Question: I've got problem streaming a mp4 file throught php.
The downloading of the files hangs on 1MB. You can see it here:

I've tried many headers and read many threads, but lots of them are unresolved or didnt help me, like this one: <URL> . Any help please?
There is my code:
'''
<?
$root=getenv("DOCUMENT_ROOT");
$file = "$root/".$_GET['get'];
header("Content-Type: video/mp4");
//header("Content-Type: application/octet-stream"); // downloads the file
$start=0;
$size = filesize($file);
$length = $size;
$end = $size - 1;
//header('HTTP/1.1 206 Partial Content');
header("Accept-Ranges: $start-$end");
header("Content-Range: bytes $start-$end/$size");
header("Content-Length: $length");
$data = fopen("$file", "r");
fseek($data, $start);
$bytesleft = $size-$start + 1;
$buffer = 1024 * 256; // 256kb
while(!feof($data)){
if($bytesleft > $buffer){
echo fread($data, $buffer);
flush();
}else{
echo fread($data, $bytesleft);
flush();
}
//sleep(1); // Speedlimit = one buffer per second
}
fclose($data);
exit;
?>
'''
Thanks in advance
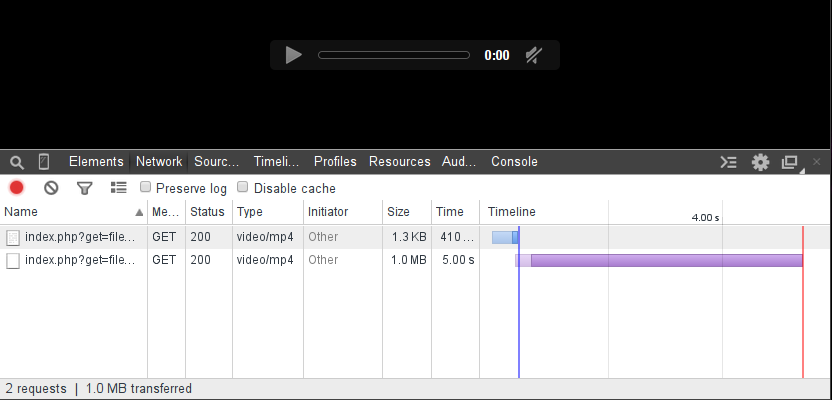
Answer: Nevermind. I downloaded the file from the server and compared it with original stored on server in hex.
The downloaded one had one more byte on begining: 0A and that was the problem. Everything works now.